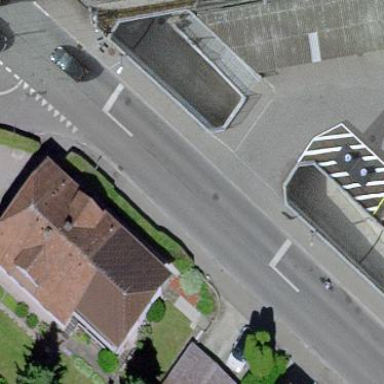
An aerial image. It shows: Building with half-hipped roof.